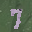
Label: 7